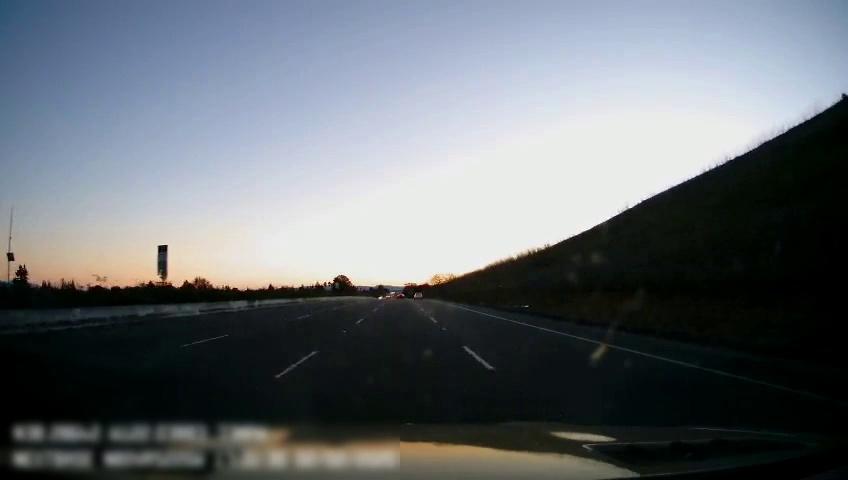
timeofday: Day
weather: Sunny
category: Drivable Space
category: Lanes | Current Lane
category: Lanes | Current Lane
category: Lanes | Alternate Lane
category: Lanes | Alternate Lane